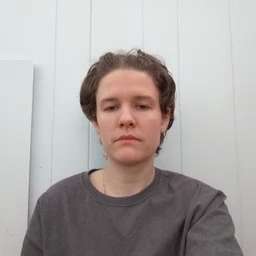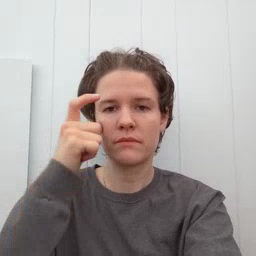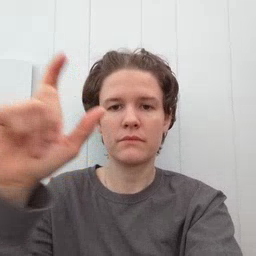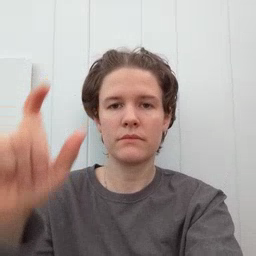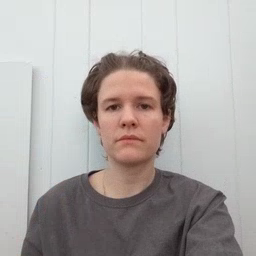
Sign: moon